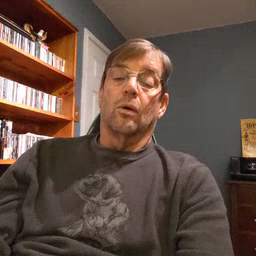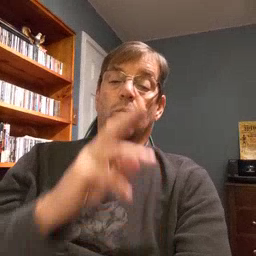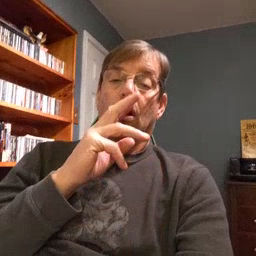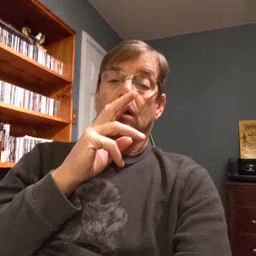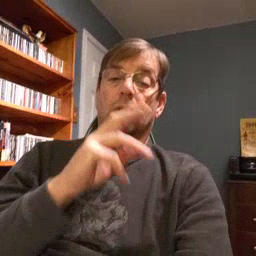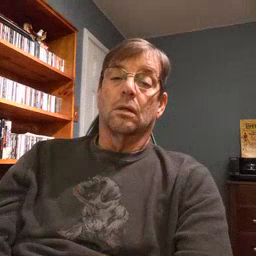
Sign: water